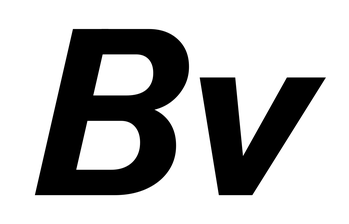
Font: InstrumentSans-Italic_Bold_Italic